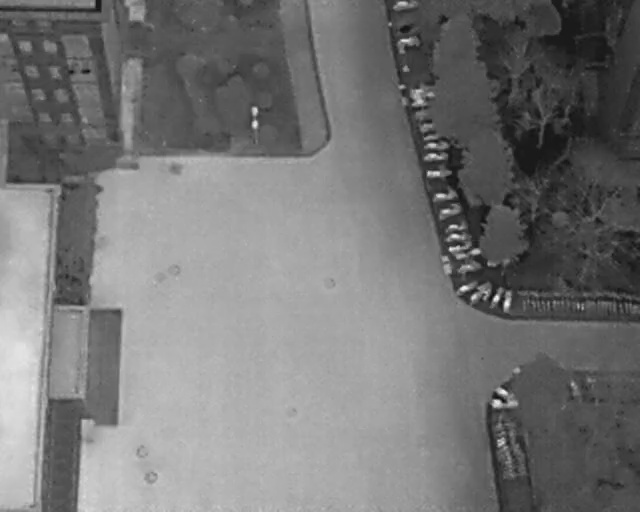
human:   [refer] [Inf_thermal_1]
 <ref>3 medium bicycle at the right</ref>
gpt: <box>[[69, 38, 70, 44, 154], [70, 41, 72, 47, 162], [70, 43, 72, 49, 160]]</box>

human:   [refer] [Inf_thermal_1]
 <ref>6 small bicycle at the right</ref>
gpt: <box>[[77, 57, 81, 59, 3], [75, 57, 79, 58, 20], [71, 54, 73, 58, 151], [73, 56, 77, 58, 38], [71, 45, 72, 51, 171], [72, 49, 74, 54, 164]]</box>

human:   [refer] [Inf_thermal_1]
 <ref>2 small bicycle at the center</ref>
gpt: <box>[[67, 30, 69, 36, 2], [68, 35, 70, 40, 173]]</box>

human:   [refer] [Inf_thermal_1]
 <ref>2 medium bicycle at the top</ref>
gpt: <box>[[62, -1, 64, 3, 2], [63, 5, 65, 10, 2]]</box>

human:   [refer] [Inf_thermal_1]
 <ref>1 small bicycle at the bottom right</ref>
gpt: <box>[[77, 74, 79, 78, 29]]</box>